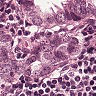
Metastatic tissue present: yes